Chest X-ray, AP view. Patient: 58 years old, sex F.
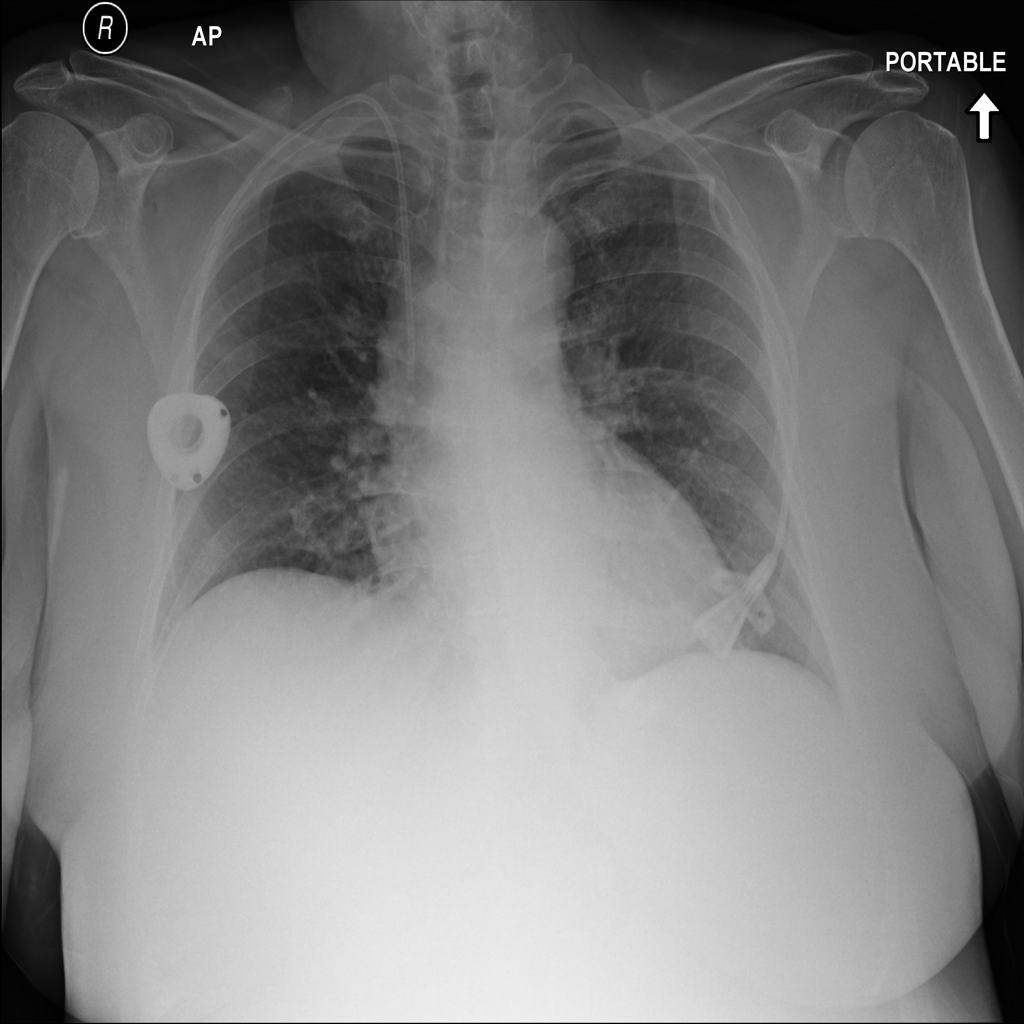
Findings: Nodule